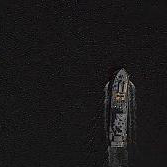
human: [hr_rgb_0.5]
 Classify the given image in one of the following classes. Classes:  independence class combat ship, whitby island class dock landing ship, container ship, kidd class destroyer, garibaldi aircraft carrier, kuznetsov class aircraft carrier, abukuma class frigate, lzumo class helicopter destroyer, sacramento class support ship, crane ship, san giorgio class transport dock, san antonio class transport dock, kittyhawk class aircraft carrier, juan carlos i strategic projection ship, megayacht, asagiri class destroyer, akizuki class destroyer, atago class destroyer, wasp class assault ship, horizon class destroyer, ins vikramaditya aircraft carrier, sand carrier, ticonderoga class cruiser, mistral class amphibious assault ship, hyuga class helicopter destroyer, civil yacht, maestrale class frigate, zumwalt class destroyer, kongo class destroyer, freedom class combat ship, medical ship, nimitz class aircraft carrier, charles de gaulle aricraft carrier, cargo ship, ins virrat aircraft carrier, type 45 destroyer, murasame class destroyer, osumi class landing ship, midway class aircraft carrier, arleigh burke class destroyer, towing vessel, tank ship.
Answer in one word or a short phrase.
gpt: Towing vessel